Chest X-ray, AP view. Patient: 84 years old, sex M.
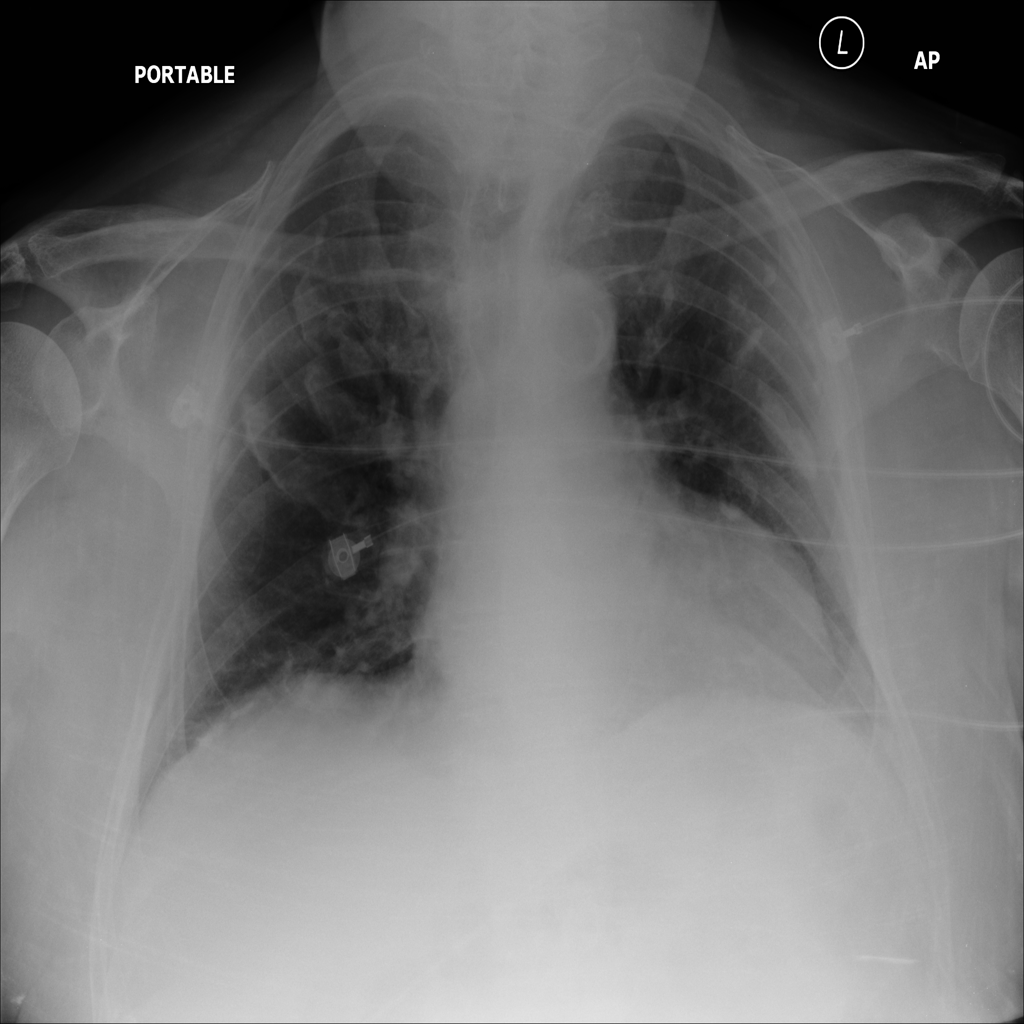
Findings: No Finding